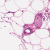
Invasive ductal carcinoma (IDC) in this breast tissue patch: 0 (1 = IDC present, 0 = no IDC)